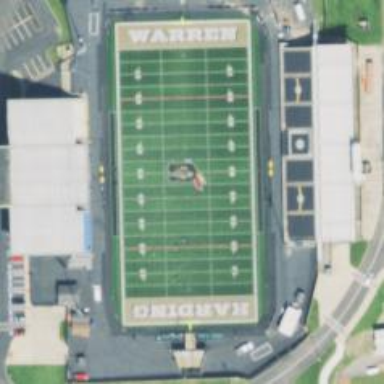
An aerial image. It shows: Artificial turf pitch used for American football.